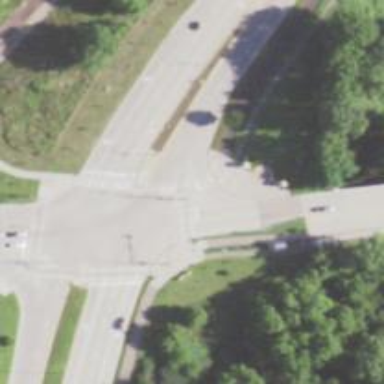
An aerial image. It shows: Crossing on cycleway.